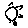
Label: sun